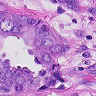
Metastatic tissue present: yes